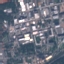
Land use / land cover: Industrial